Question: My tableview has an extra space at the bottom, as you see in the picture:
All the rows in the tableView have a fixed height of 71pt.

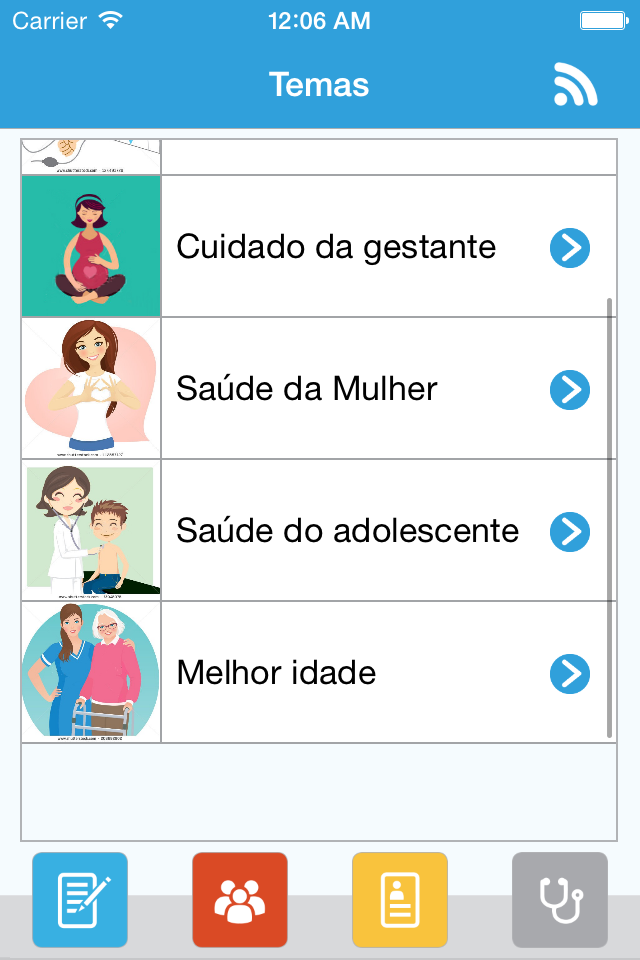
Answer: Ok, I got it.
The "Adjust Scroll View Insets" was marked on my viewController (not my tableView).
Here is an <URL> with a detailed explanation